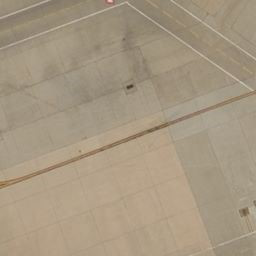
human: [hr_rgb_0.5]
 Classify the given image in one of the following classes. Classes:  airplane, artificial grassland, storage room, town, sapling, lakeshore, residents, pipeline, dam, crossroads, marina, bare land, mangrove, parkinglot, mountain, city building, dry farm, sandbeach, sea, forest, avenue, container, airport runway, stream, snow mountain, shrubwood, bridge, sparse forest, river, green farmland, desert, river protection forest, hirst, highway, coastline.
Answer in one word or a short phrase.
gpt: airport runway